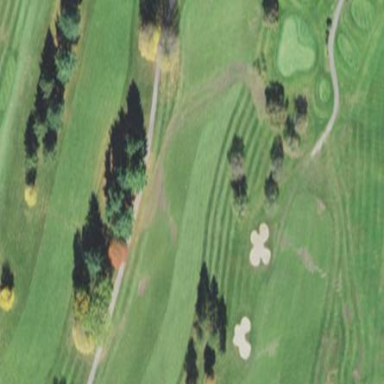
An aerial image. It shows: Grassy area designated as golf fairway.